【题型】证明题　【知识点】解析几何　【难度】medium
已知椭圆$M$：$\dfrac{x^2}{a^2}+\dfrac{y^2}{b^2}=1(a>b>0)$的左、右焦点分别为$F_1$，$F_2$，离心率$e=\dfrac{\sqrt{2}}{2}$，过$F_1$作$DF_1\perp F_1F_2$，交椭圆于点$D$，且$|DF_1|=1$.

(1) 求椭圆$M$的方程；

(2) 已知$A$，$N$是椭圆$M$上关于$y$轴对称的两点，点$B$在椭圆$M$上，直线$AB$，$NB$分别交$y$轴于$P$，$Q$两点.

(i) 证明：$|OP|\cdot|OQ|=2$；

(ii) 若点$P$的坐标为$(0,2)$，点$E$为平面上一动点（$E$不在直线$AB$上），记直线$AE$，$PE$，$BE$的斜率分别为$k_1$，$k_2$，$k_3$，且满足$\dfrac{1}{k_1}+\dfrac{1}{k_3}=\dfrac{2}{k_2}$. 判断动点$E$是否在定直线上？若在定直线上，求出该直线的方程；若不在，请说明理由.
【解答】
\vspace{8pt}
\textbf{【详解】}
(1) 由椭圆$M$的离心率$e=\dfrac{\sqrt{2}}{2}$，得$\dfrac{\sqrt{a^2-b^2}}{a}=\dfrac{\sqrt{2}}{2}$，则$a^2=2b^2$，

椭圆$M$的半焦距$c=\sqrt{a^2-b^2}=b$，由过$F_1$作$DF_1\perp F_1F_2$，交椭圆于点$D$，$|DF_1|=1$，

得$\dfrac{b^2}{2b^2}+\dfrac{1}{b^2}=1$，解得$b^2=2$，则$a^2=4$，

所以椭圆$M$的方程为$\dfrac{x^2}{4}+\dfrac{y^2}{2}=1$.

(2) (i) 设$A(x_1,y_1)$，$B(x_2,y_2)$，$P(0,m)$，$Q(0,n)$，则$N(-x_1,y_1)$，

由$P$，$A$，$B$三点共线，得$\dfrac{y_1-m}{x_1}=\dfrac{y_2-y_1}{x_2-x_1}$，则$m=y_1-\dfrac{x_1(y_2-y_1)}{x_2-x_1}=\dfrac{x_2y_1-x_1y_2}{x_2-x_1}$，

同理由$B$，$Q$，$N$三点共线，得$n=\dfrac{x_2y_1+x_1y_2}{x_2+x_1}$，而$y_1^2=2-\dfrac{x_1^2}{2}$，$y_2^2=2-\dfrac{x_2^2}{2}$，

于是$mn=\dfrac{x_2y_1-x_1y_2}{x_2-x_1}\cdot\dfrac{x_2y_1+x_1y_2}{x_2+x_1}=\dfrac{(x_2y_1)^2-(x_1y_2)^2}{x_2^2-x_1^2}=\dfrac{x_2^2\left(2-\dfrac{x_1^2}{2}\right)-x_1^2\left(2-\dfrac{x_2^2}{2}\right)}{x_2^2-x_1^2}=2$，

所以$|OP|\cdot|OQ|=|mn|=2$.

(ii) 设$E(x_0,y_0)$，直线$AB$：$y=kx+2$，

则$k_1=\dfrac{y_1-y_0}{x_1-x_0}$，$k_2=\dfrac{y_0-2}{x_0}$，$k_3=\dfrac{y_2-y_0}{x_2-x_0}$，由$\dfrac{1}{k_1}+\dfrac{1}{k_3}=\dfrac{2}{k_2}$，

得$\dfrac{x_1-x_0}{y_1-y_0}+\dfrac{x_2-x_0}{y_2-y_0}=\dfrac{2x_0}{y_0-2}$，即$\dfrac{x_1-x_0}{y_1-y_0}-\dfrac{x_0}{y_0-2}+\dfrac{x_2-x_0}{y_2-y_0}-\dfrac{x_0}{y_0-2}=0$，

整理得$\dfrac{(x_1-x_0)(y_0-2)-x_0(y_1-y_0)}{(y_1-y_0)(y_0-2)}+\dfrac{(x_2-x_0)(y_0-2)-x_0(y_2-y_0)}{(y_2-y_0)(y_0-2)}=0$，

因此$\dfrac{(x_1-x_0)(y_0-2)-x_0(kx_1+2-y_0)}{(y_1-y_0)(y_0-2)}+\dfrac{(x_2-x_0)(y_0-2)-x_0(kx_2+2-y_0)}{(y_2-y_0)(y_0-2)}=0$，

整理得$\dfrac{x_1(y_0-kx_0-2)}{(y_1-y_0)(y_0-2)}+\dfrac{x_2(y_0-kx_0-2)}{(y_2-y_0)(y_0-2)}=0$，而点$E$不在直线$y=kx+2$上，

即$y_0\neq kx_0+2$，则$\dfrac{x_1}{y_1-y_0}+\dfrac{x_2}{y_2-y_0}=0$，即$x_1(y_2-y_0)=-x_2(y_1-y_0)$，

解得$y_0=\dfrac{x_1y_2+x_2y_1}{x_1+x_2}=n$，由(i)知$mn=2$，又$m=2$，于是$n=1$，即$y_0=1$，

所以动点$E$在定直线上，该定直线方程为$y=1$.

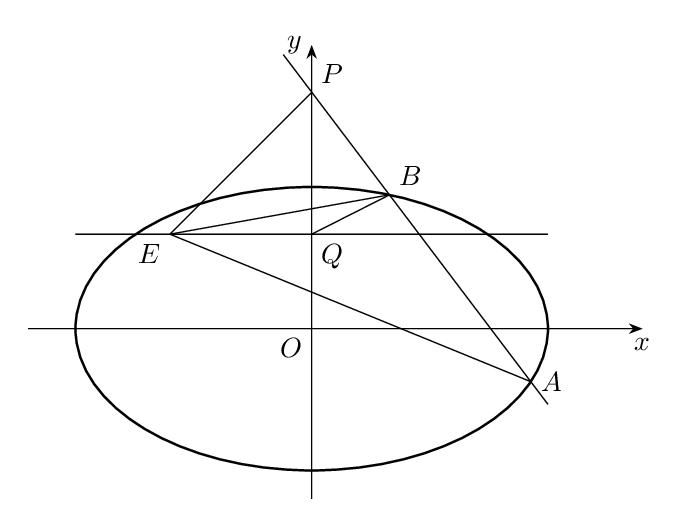